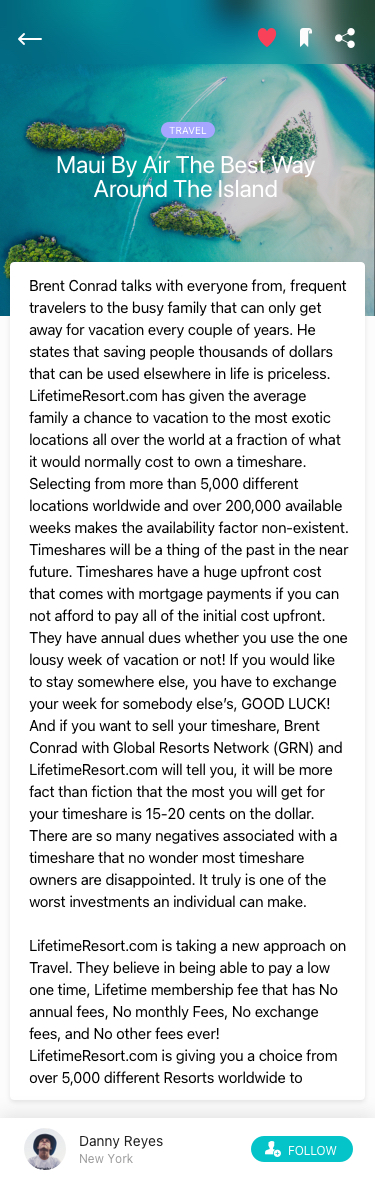
Text in this UI design:
Maui By Air The Best Way Around The Island
Travel
Brent Conrad talks with everyone from, frequent travelers to the busy family that can only get away for vacation every couple of years. He states that saving people thousands of dollars that can be used elsewhere in life is priceless. LifetimeResort.com has given the average family a chance to vacation to the most exotic locations all over the world at a fraction of what it would normally cost to own a timeshare. Selecting from more than 5,000 different locations worldwide and over 200,000 available weeks makes the availability factor non-existent. Timeshares will be a thing of the past in the near future. Timeshares have a huge upfront cost that comes with mortgage payments if you can not afford to pay all of the initial cost upfront. They have annual dues whether you use the one lousy week of vacation or not! If you would like to stay somewhere else, you have to exchange your week for somebody else’s, GOOD LUCK! And if you want to sell your timeshare, Brent Conrad with Global Resorts Network (GRN) and LifetimeResort.com will tell you, it will be more fact than fiction that the most you will get for your timeshare is 15-20 cents on the dollar. There are so many negatives associated with a timeshare that no wonder most timeshare owners are disappointed. It truly is one of the worst investments an individual can make.

LifetimeResort.com is taking a new approach on Travel. They believe in being able to pay a low one time, Lifetime membership fee that has No annual fees, No monthly Fees, No exchange fees, and No other fees ever! LifetimeResort.com is giving you a choice from over 5,000 different Resorts worldwide to choose from. These are NOT Motels either. They are four and five Star Resorts that are very well known. The rooms are spacious and have kitchens and balconies with views! The best part is, the most a client will ever pay is $698 for 8 days and 7 nights with No Black out dates or restricted weeks. The value on that is so apparent that LifetimeResort.com receives calls and e-mails from all over the globe on a constant basis.
Danny Reyes
New York
Follow